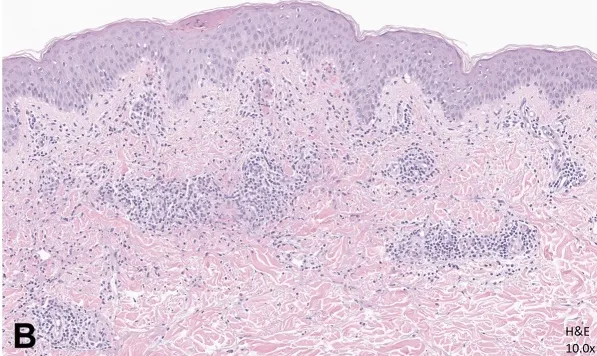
A 6-mm punch biopsy from the right upper abdomen demonstrated leukocytoclastic vasculitis on hematoxylin and eosin evaluation. Panel. Shows x10 magnification. SARS-Co-V-2 RNA was detected in this tissue sample.
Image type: pathology (h&e)